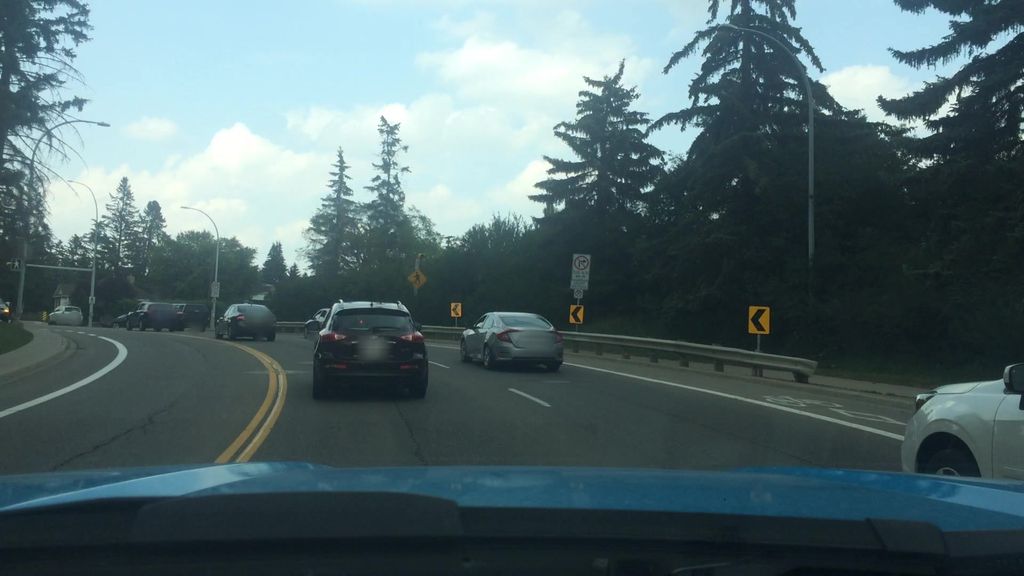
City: calgary